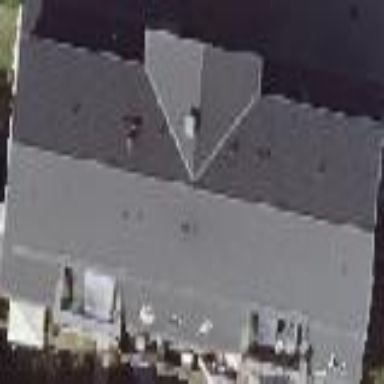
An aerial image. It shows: Gabled roof apartments building.